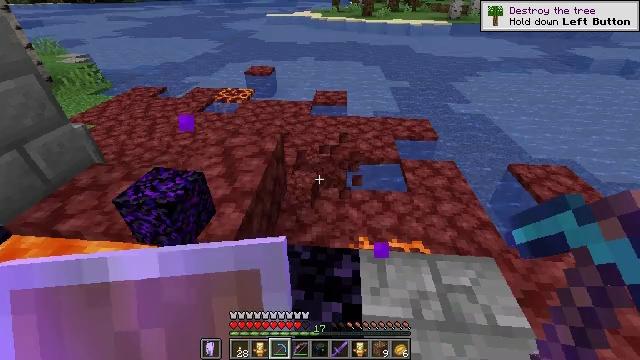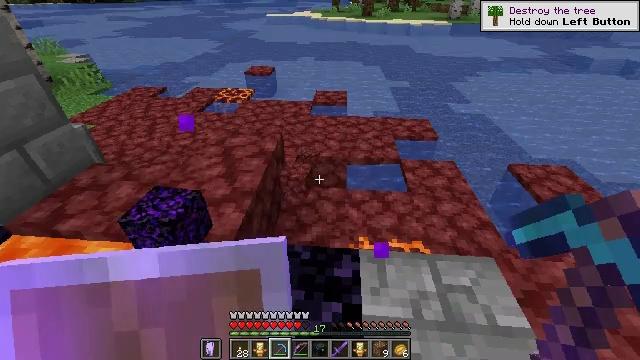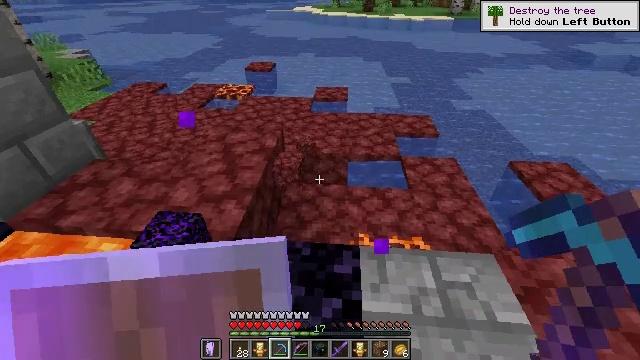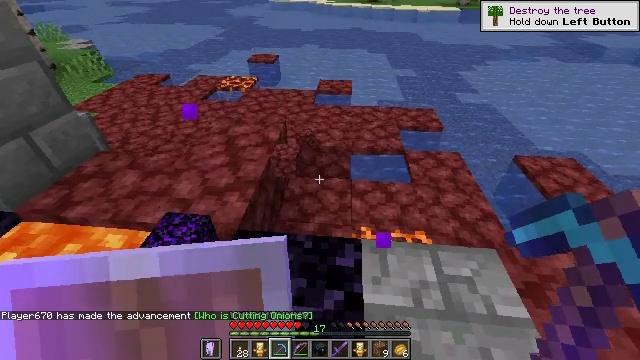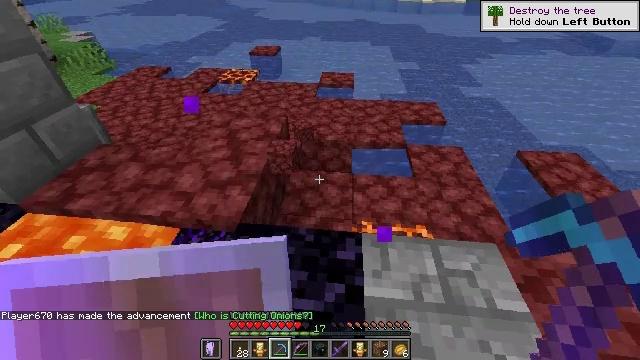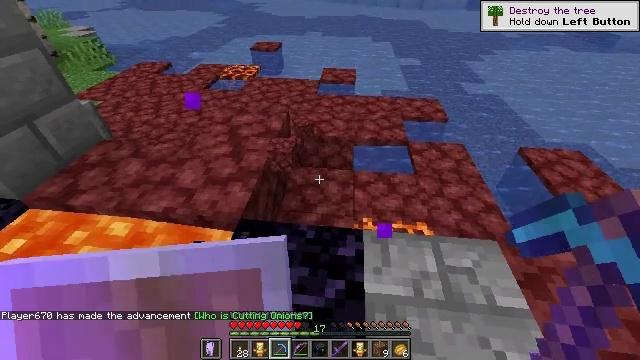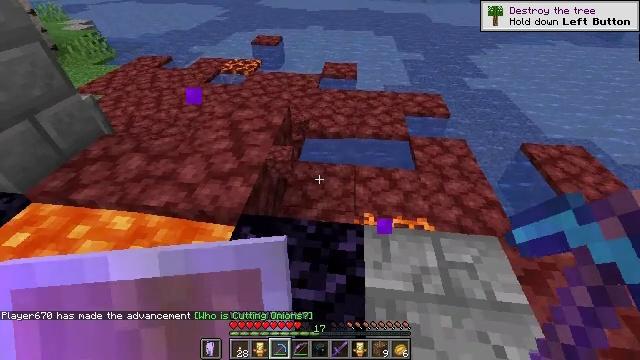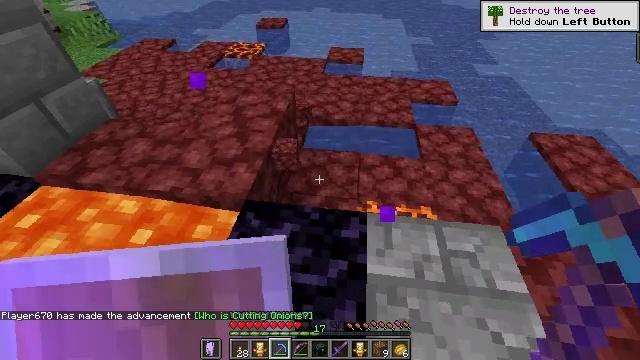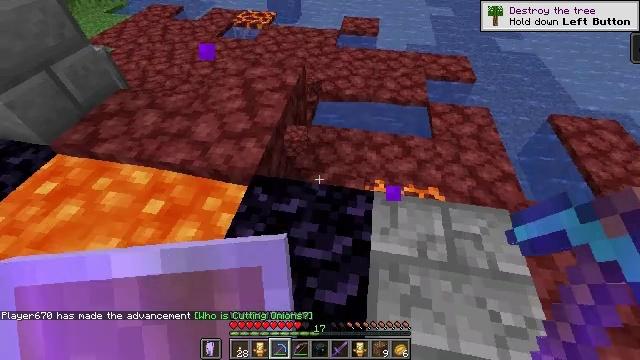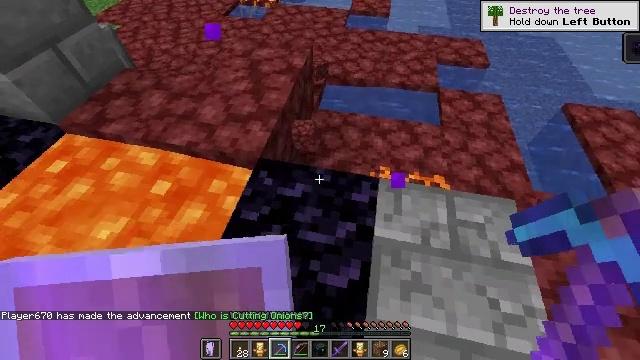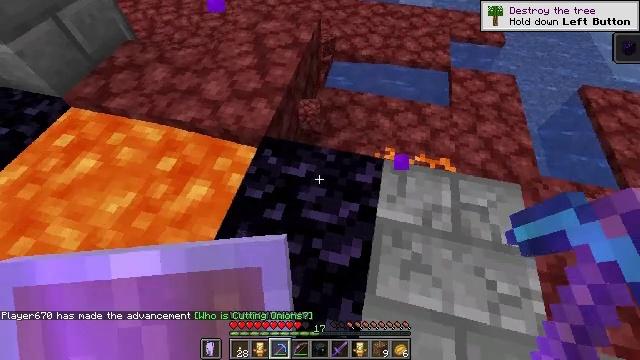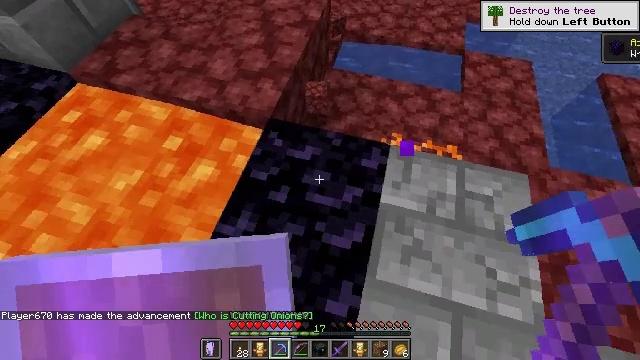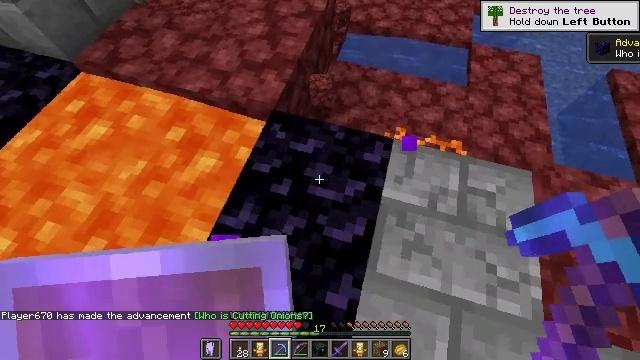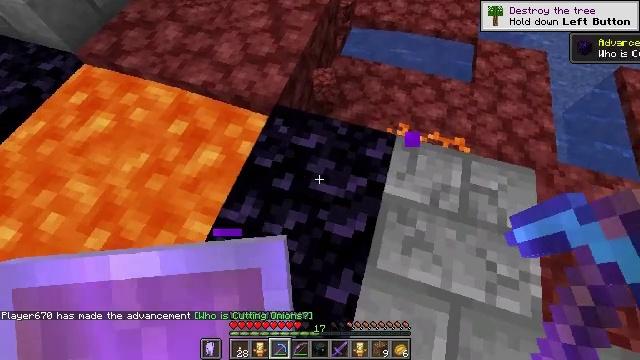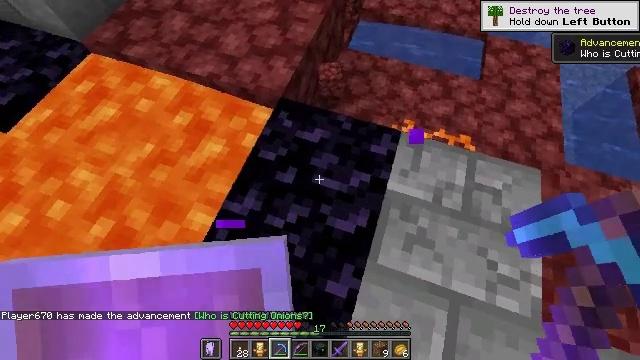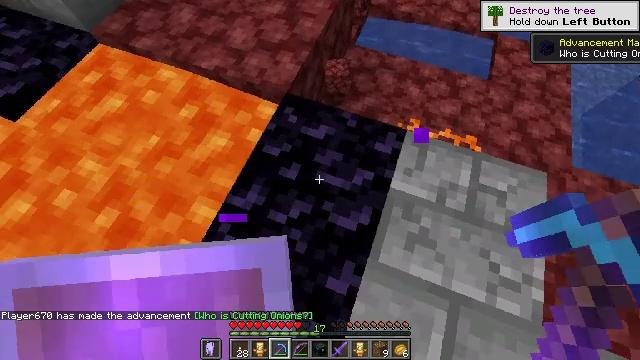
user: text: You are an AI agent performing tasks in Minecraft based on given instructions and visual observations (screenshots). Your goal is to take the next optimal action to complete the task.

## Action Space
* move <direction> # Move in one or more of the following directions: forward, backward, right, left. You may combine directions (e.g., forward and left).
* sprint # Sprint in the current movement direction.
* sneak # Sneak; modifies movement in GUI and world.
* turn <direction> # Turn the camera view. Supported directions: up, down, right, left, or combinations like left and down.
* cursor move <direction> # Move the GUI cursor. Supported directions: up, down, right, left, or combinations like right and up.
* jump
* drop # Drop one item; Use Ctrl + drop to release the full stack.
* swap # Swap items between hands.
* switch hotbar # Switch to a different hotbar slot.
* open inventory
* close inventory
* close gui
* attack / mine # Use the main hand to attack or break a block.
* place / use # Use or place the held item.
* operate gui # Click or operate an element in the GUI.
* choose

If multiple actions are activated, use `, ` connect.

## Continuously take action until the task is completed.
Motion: motion action
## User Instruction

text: Break the fire block.
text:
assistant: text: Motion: no_op
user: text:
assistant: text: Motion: no_op
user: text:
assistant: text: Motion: turn down
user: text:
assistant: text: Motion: turn down
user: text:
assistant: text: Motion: no_op
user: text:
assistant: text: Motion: turn down
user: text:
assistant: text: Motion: turn left and down
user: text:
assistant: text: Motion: turn left and down
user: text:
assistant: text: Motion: turn left and down
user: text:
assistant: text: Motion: turn left and down
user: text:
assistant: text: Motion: turn left and down
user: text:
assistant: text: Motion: turn left and down
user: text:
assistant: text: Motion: turn down
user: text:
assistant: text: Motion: turn left and down
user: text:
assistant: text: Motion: turn left
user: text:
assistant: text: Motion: turn left
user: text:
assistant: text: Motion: turn left
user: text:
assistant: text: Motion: no_op
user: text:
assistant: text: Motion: no_op
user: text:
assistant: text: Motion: no_op
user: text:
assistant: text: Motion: no_op
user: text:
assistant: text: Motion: no_op
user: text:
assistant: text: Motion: no_op
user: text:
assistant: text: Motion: no_op
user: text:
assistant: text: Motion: no_op
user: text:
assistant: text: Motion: no_op
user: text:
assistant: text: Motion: open inventory
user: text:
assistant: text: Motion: open inventory
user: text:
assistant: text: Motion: open inventory
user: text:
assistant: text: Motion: open inventory